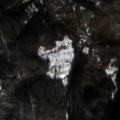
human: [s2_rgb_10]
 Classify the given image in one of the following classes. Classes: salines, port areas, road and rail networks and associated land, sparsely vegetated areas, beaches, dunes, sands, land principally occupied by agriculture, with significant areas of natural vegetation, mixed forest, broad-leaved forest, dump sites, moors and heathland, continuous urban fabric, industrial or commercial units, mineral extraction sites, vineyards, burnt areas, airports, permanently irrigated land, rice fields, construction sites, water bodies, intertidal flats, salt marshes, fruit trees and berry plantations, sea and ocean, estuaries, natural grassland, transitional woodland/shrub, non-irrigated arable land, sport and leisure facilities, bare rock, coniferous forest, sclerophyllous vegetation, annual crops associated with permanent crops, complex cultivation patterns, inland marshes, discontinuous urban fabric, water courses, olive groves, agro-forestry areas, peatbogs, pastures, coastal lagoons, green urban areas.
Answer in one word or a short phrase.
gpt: broad-leaved forest, transitional woodland/shrub